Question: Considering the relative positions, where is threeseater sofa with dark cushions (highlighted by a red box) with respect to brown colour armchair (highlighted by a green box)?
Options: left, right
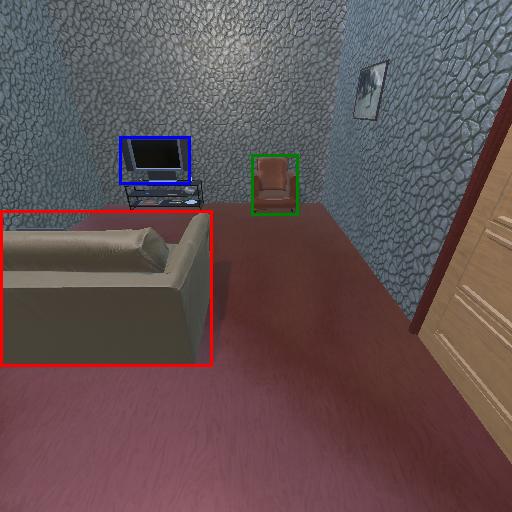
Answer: left